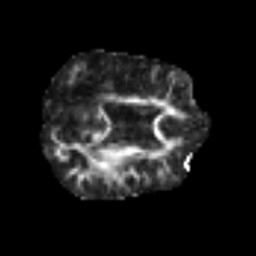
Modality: FA
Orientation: axial
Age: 60
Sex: male
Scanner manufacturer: siemens
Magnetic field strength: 3 T
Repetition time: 6.1 s
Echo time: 0.101 s